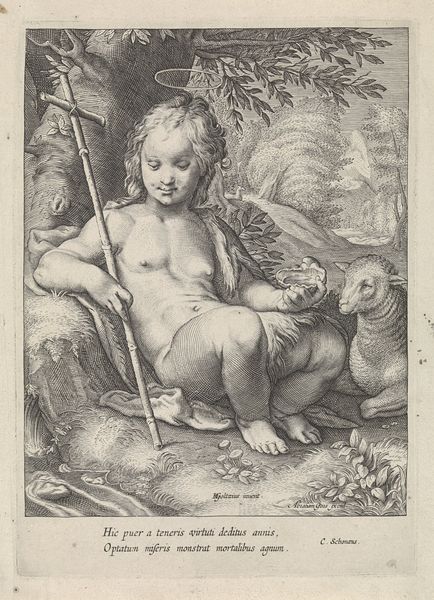
Titel: Johannes de Doper als kind
Künstler: Jacob Matham
Standort: Amsterdam
Institution: Rijksmuseum
Schlagwörter: baum, nackt, landschaft, gras, kind, blatt, engel, papier, stab, inschrift, lamm, kreuz, radierung, stich, moral, heiligenschein, jesus, gloriole, spruch, latein, jesuskind, waurzeln, zäpter